Question: I have a situation like this <URL> .
You can see that the &#09 chars (tab character in html) is trimmed/removed when reaching the end of page. Is it something that can be modified by css so the tab is not trimmed?
See the attached image for the result i'd like to achieve. Thanks

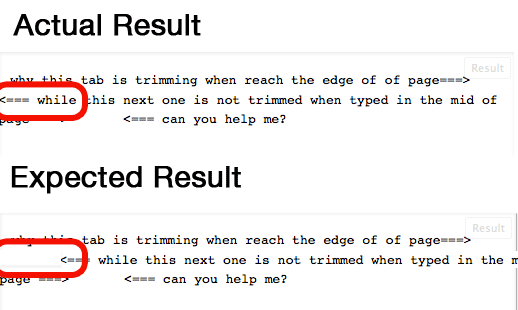
Answer: <URL>
: OK, I made a silly answer.
I think the [Tab] character is not designed to act as "insert spaces here". Instead, consider the following scenario:
> --->code//->code
You can see this in many IDE as long as you don't convert [Tab]s to [Space]s. So I think the [Tab] character means "push the next character to the next tab position".
That's why you don't see a desired space, because "the next character has already been placed in the next tab position".
Compare these two fiddles: <URL>,
notice the space I added before the first "===>", and you can see the first "<===" doesn't move ---- it always aligns to the "tab" word on the first line.
I can't think of a solution right now, but I want to cover my previous stupid-ness, so I write these things that hopefully can inspire you...